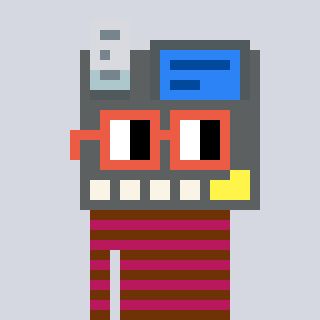
a pixel art character with square orange glasses, a cash register-shaped head and a darkpink-colored body on a cool background